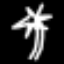
Label: palm tree